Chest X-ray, PA view. Patient: 84 years old, sex F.
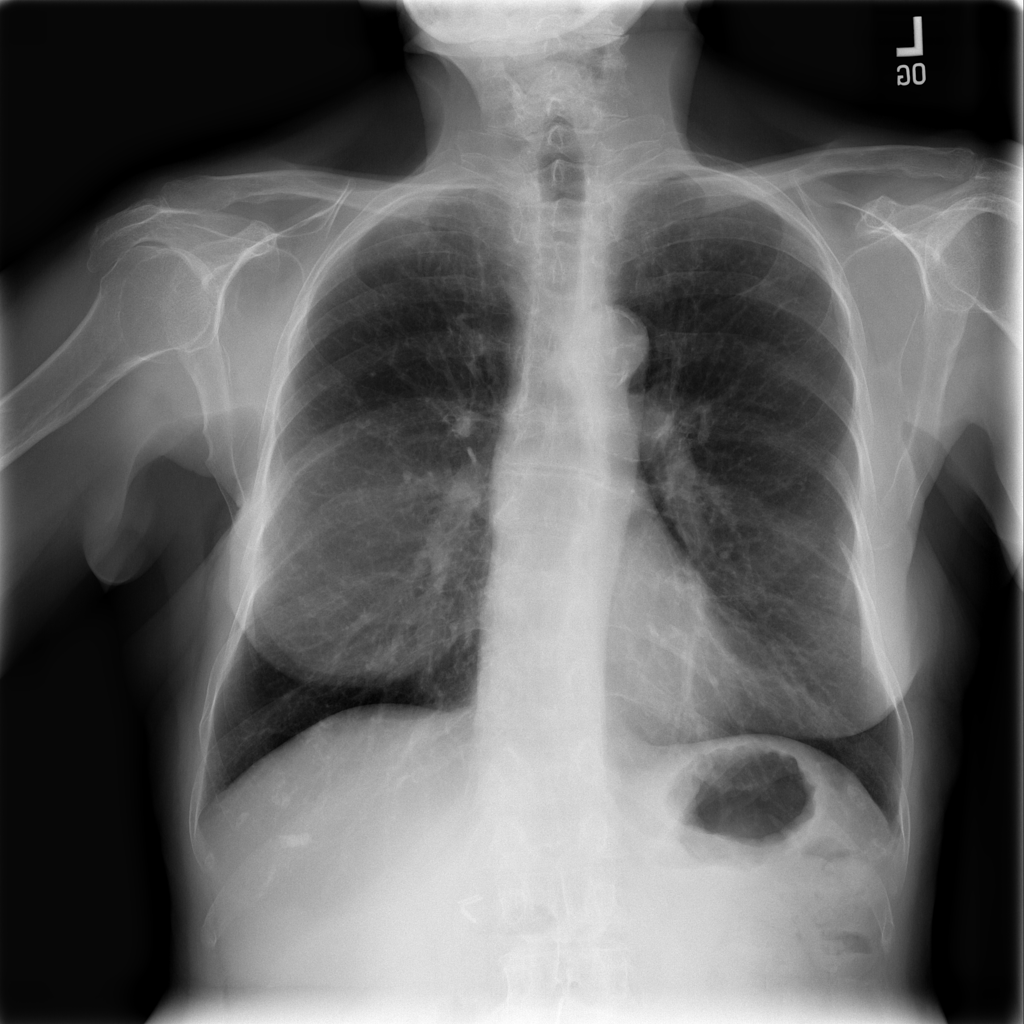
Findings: No Finding